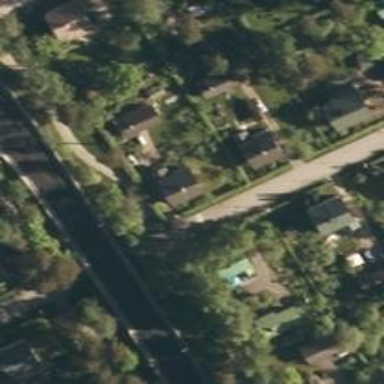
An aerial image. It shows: Asphalt cycleway.